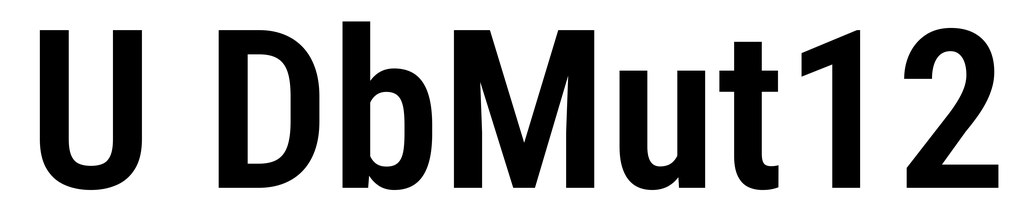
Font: Roboto_Condensed_SemiBold